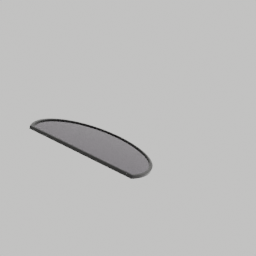
Label: architecture